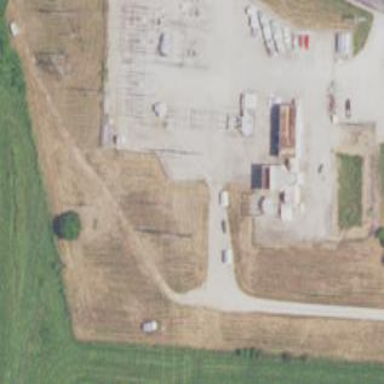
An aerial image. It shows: Power substation.